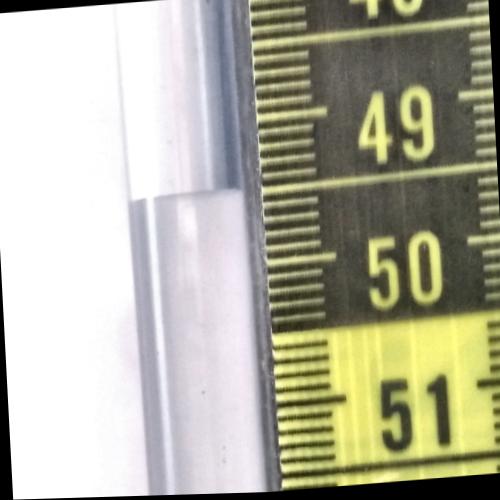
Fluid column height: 49.5 cm